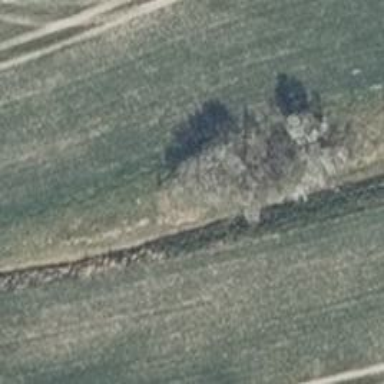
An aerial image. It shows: Row of deciduous broadleaved trees.